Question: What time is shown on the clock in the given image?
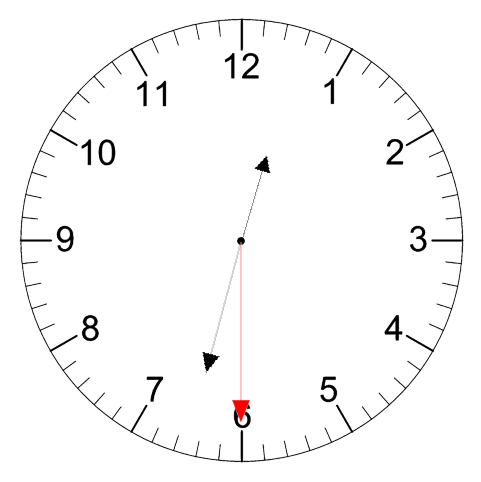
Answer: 12:32:30